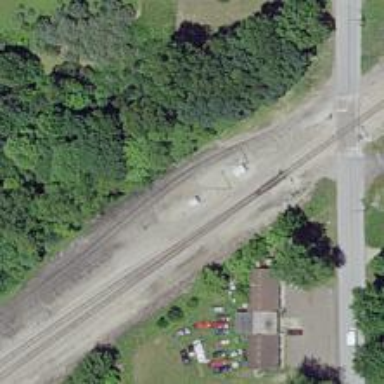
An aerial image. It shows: Outdoor signal box located along the railway.